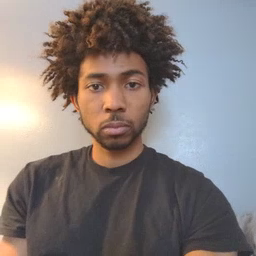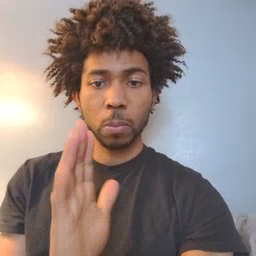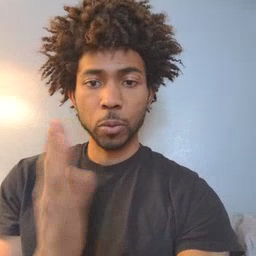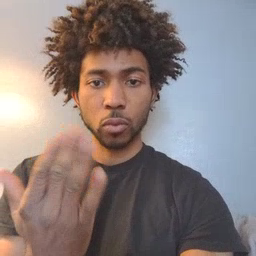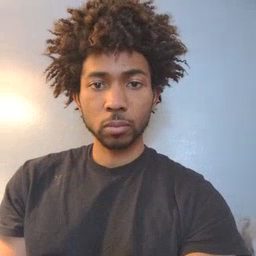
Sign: book